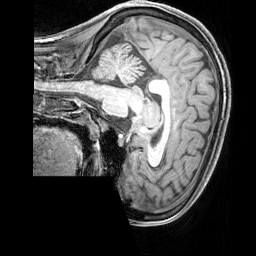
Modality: T1w
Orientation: sagittal
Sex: female
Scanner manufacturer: siemens
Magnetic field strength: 3 T
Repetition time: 2.3 s
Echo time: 0.00226 s